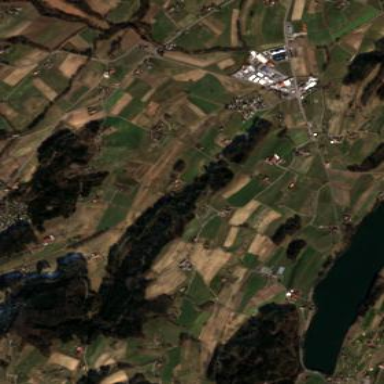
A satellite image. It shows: Picturesque farmland scene.